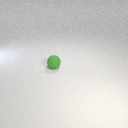
small green rubber sphere